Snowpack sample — Loveland Pass, Silver Plume, Colorado, USA (1/12/25, 11:40 AM MST)
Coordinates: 39.66, -105.88
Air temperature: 7 °F
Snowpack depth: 140 cm
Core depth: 10 cm
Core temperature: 41 °F
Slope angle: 11°, slope face: 30°
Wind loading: high
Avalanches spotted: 2
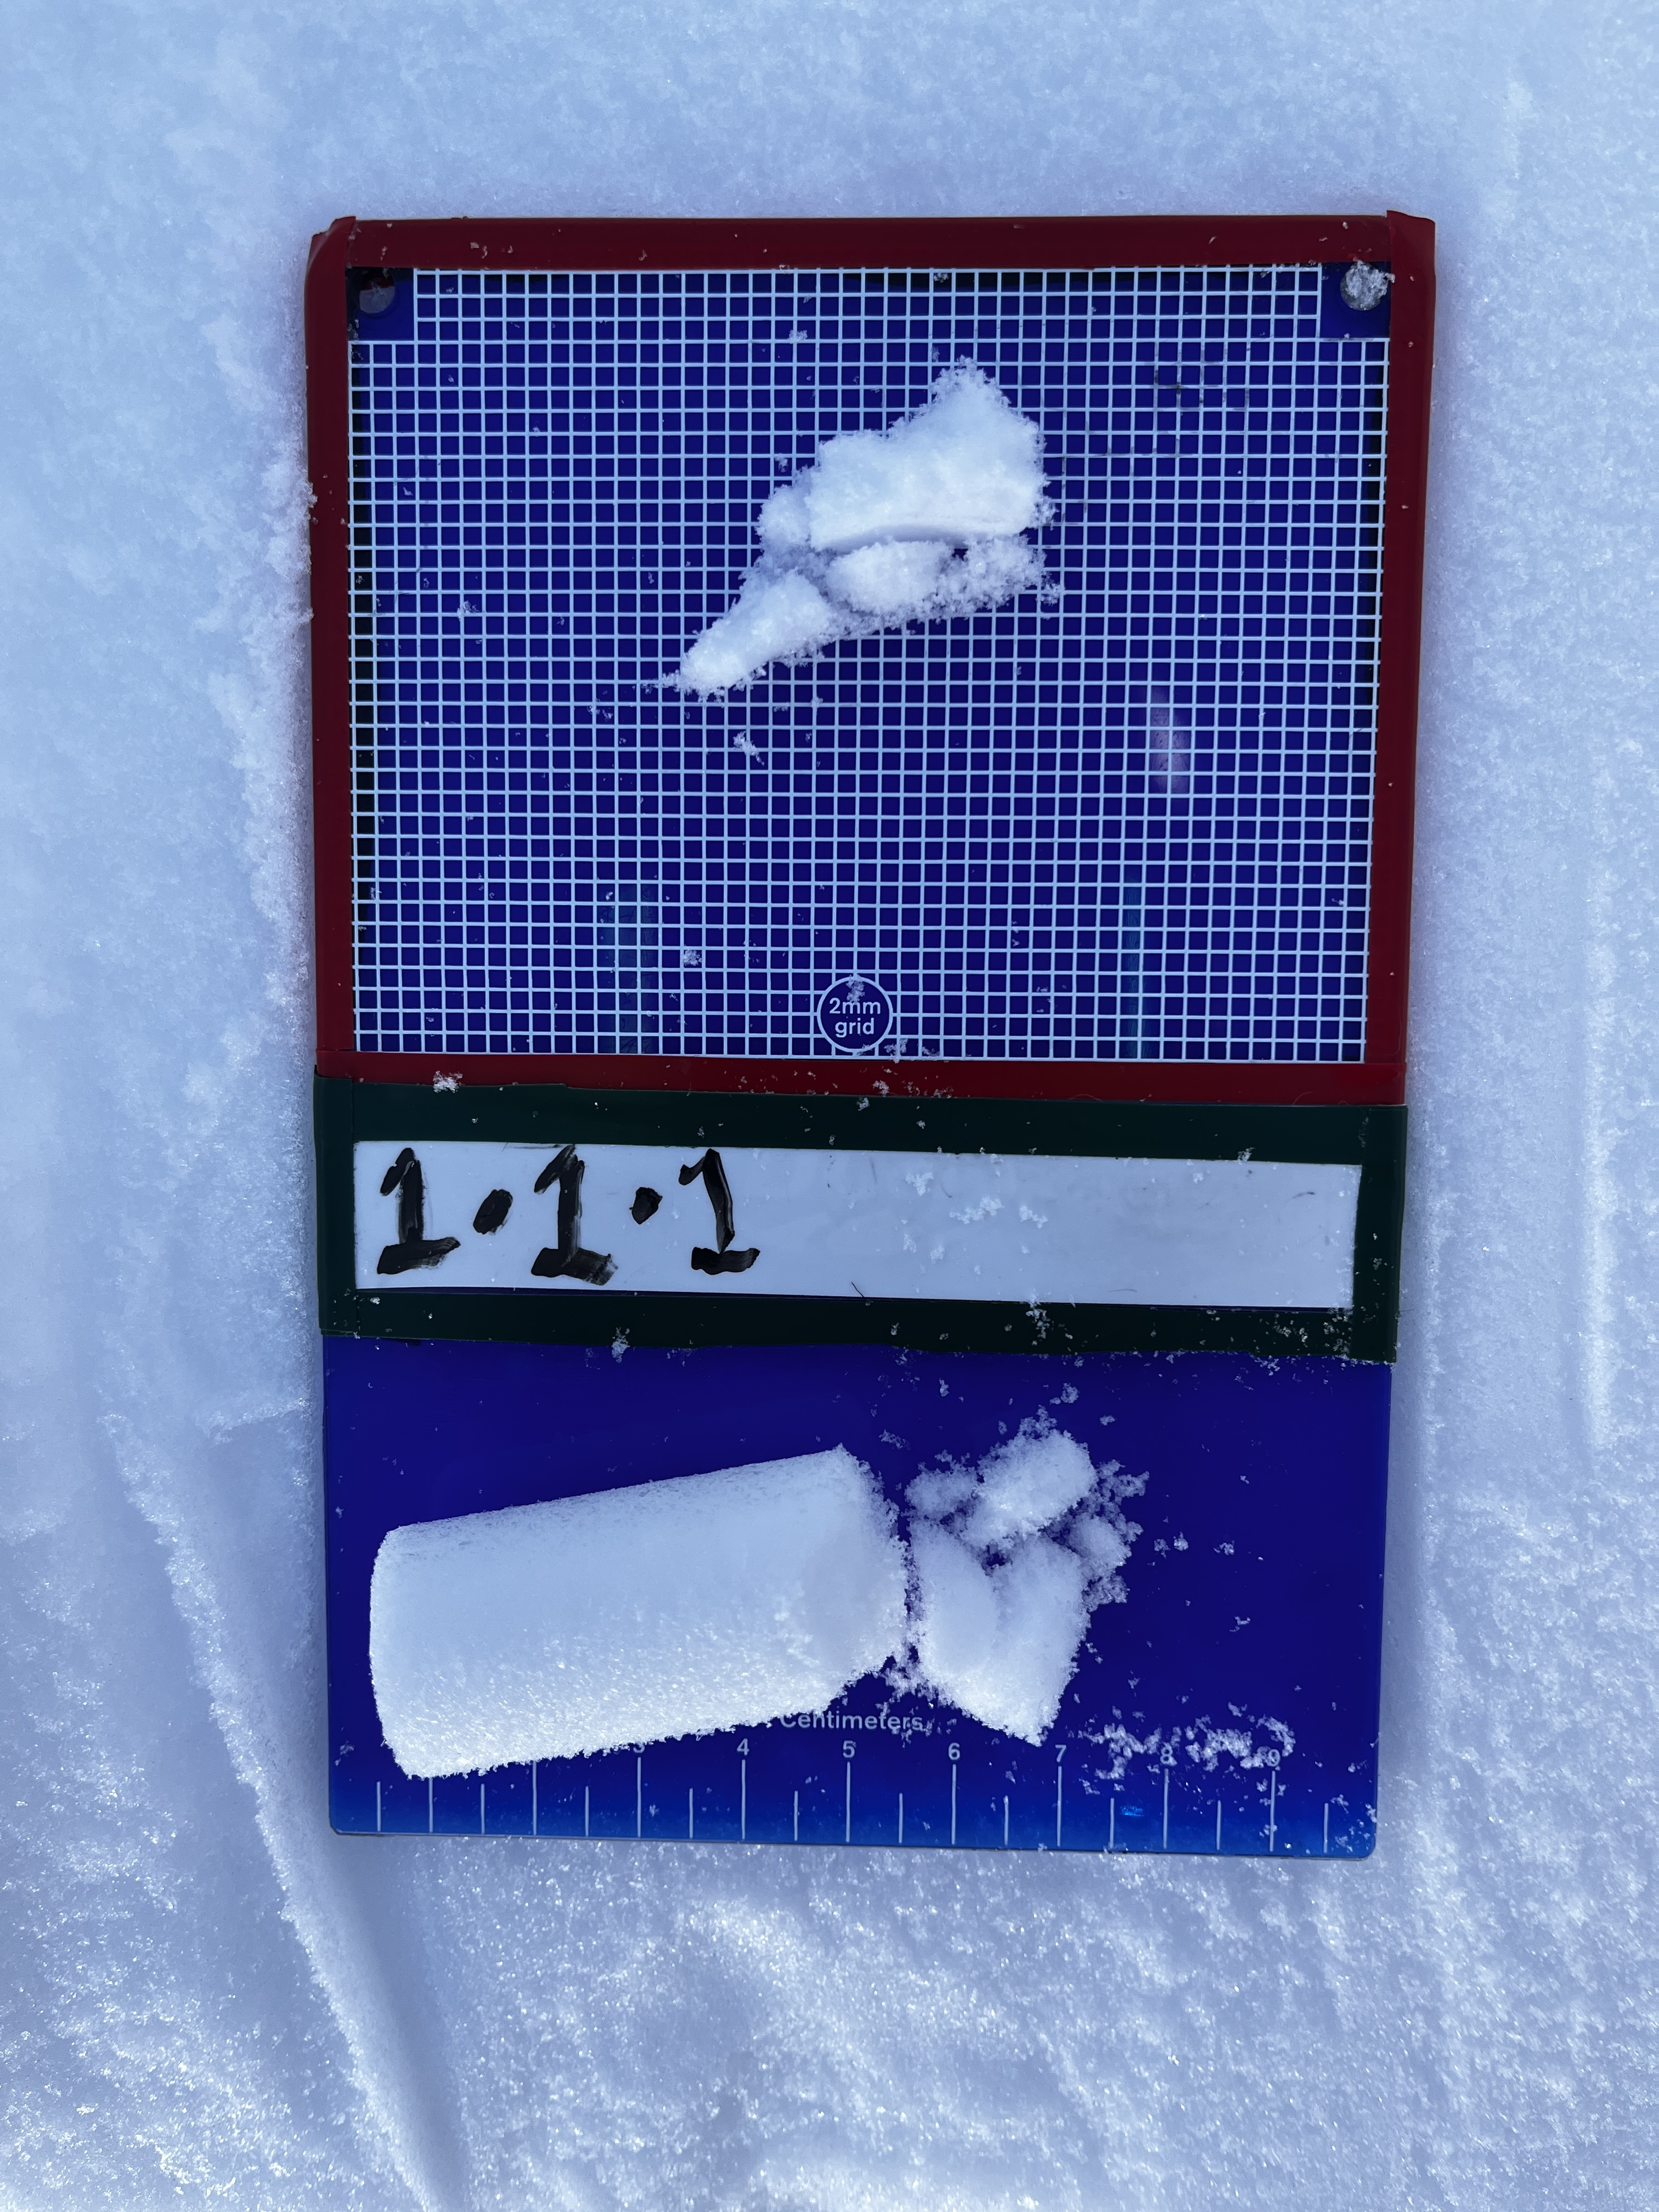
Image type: crystal_card
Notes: Pilot using slightly modified coring method that took too large segment for snow profile picturing, advised not to use in higher level models. Two avalanche on south face nearby, partially cloudy with light snow in the last 24 hours. Lots of wind loading on eastern features.